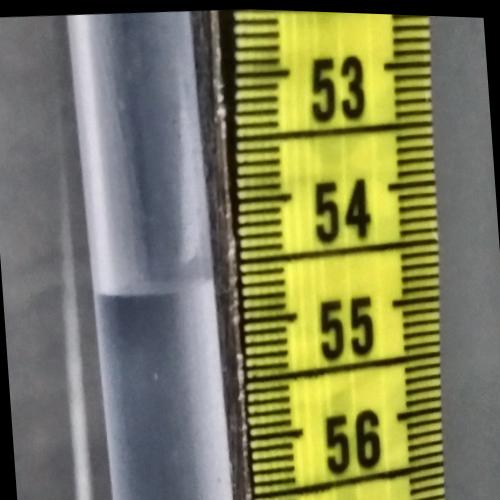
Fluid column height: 54.7 cm